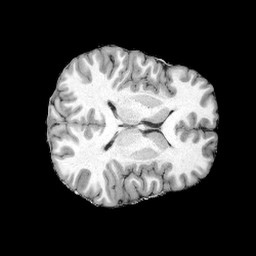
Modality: UNIT1
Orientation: axial